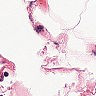
Metastatic tissue present: no